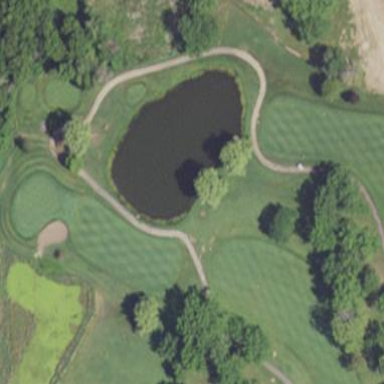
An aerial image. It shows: Water hazard on golf course.